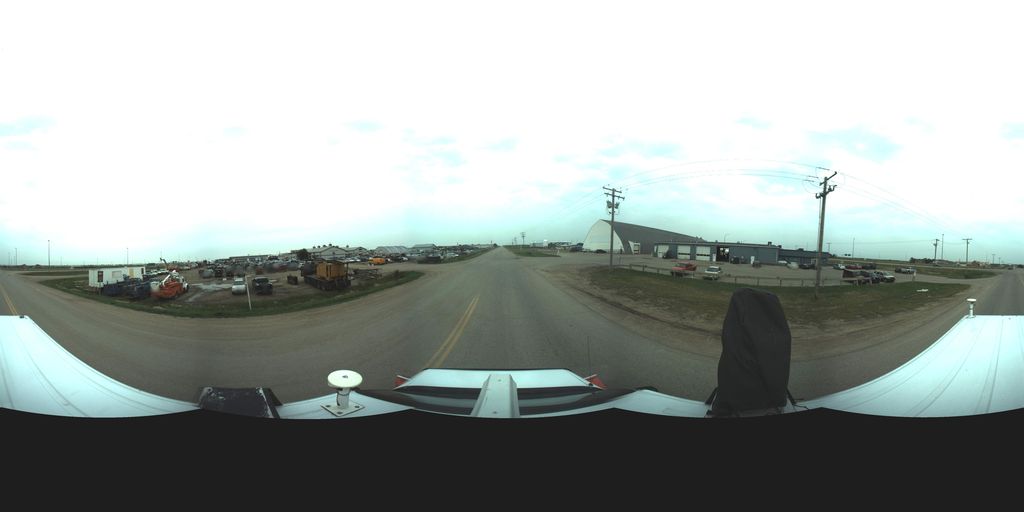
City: saskatoon